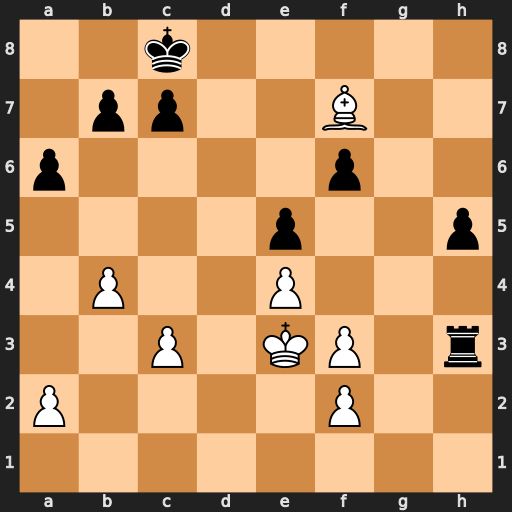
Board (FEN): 2k5/1pp2B2/p4p2/4p2p/1P2P3/2P1KP1r/P4P2/8
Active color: w
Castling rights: -
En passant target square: -
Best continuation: Be6+ Kd8 Bxh3